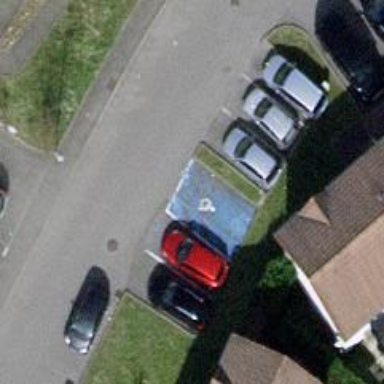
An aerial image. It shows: Street side parking area.